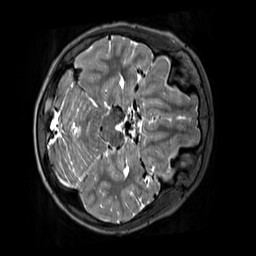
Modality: T2w
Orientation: axial
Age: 11
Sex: male
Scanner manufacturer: siemens
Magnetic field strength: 3 T
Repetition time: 3.2 s
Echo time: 0.408 s